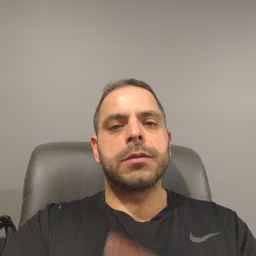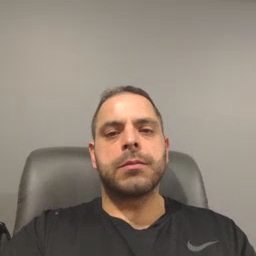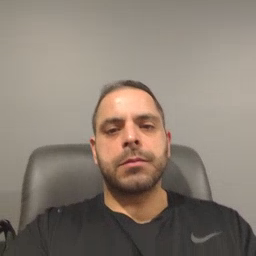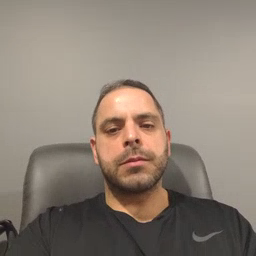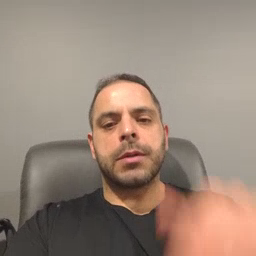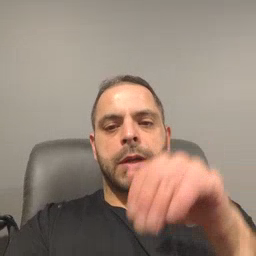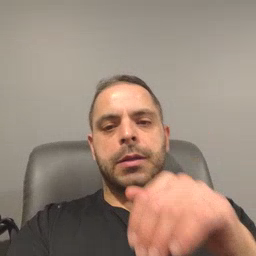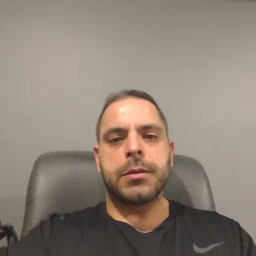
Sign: night